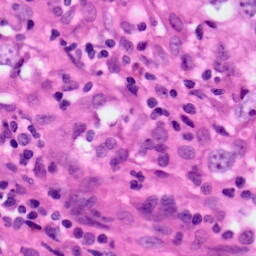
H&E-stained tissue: Lung